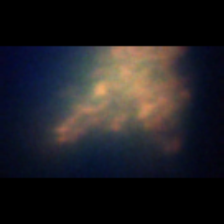
Taxon: Unknown_full_image
Group: Unknown